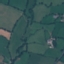
Label: Pasture